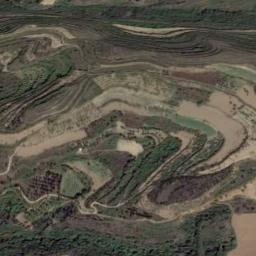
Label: terrace